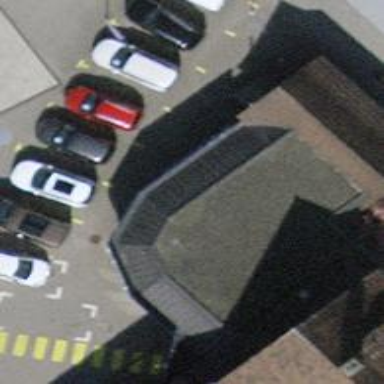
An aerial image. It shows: Car shop.